Question: My goal is to create a comment button that shows up next to the text on highlight and will stay sticky next to it when scrolling.
I've found that the button shows up when within the padding but not the margin. How can I position the button to show up within the margin and keep its top / left relative to its container so that it stays in the same spot relative to the text on scroll.
Here's the screenshot - you can see that the button (top right) is hidden by the margin by shows in the padding.

'''
.grader-content-toggle {
overflow-y: scroll;
position: relative;
max-height: calc(100vh - 155px);
padding-right: 25px;
padding-left: 25px;
}
.comment-button {
display: inline-block;
position: absolute;
right: -60px;
top: 0px;
background: white;
width: 45px;
height: 45px;
border-radius: 50%;
box-shadow: 0 2px 4px -2px rgba(0, 0, 0, 0.05);
cursor: pointer;
svg {
position: absolute;
top: 0;
right: 0;
left: 0;
bottom: 0;
margin: auto;
}
}
'''
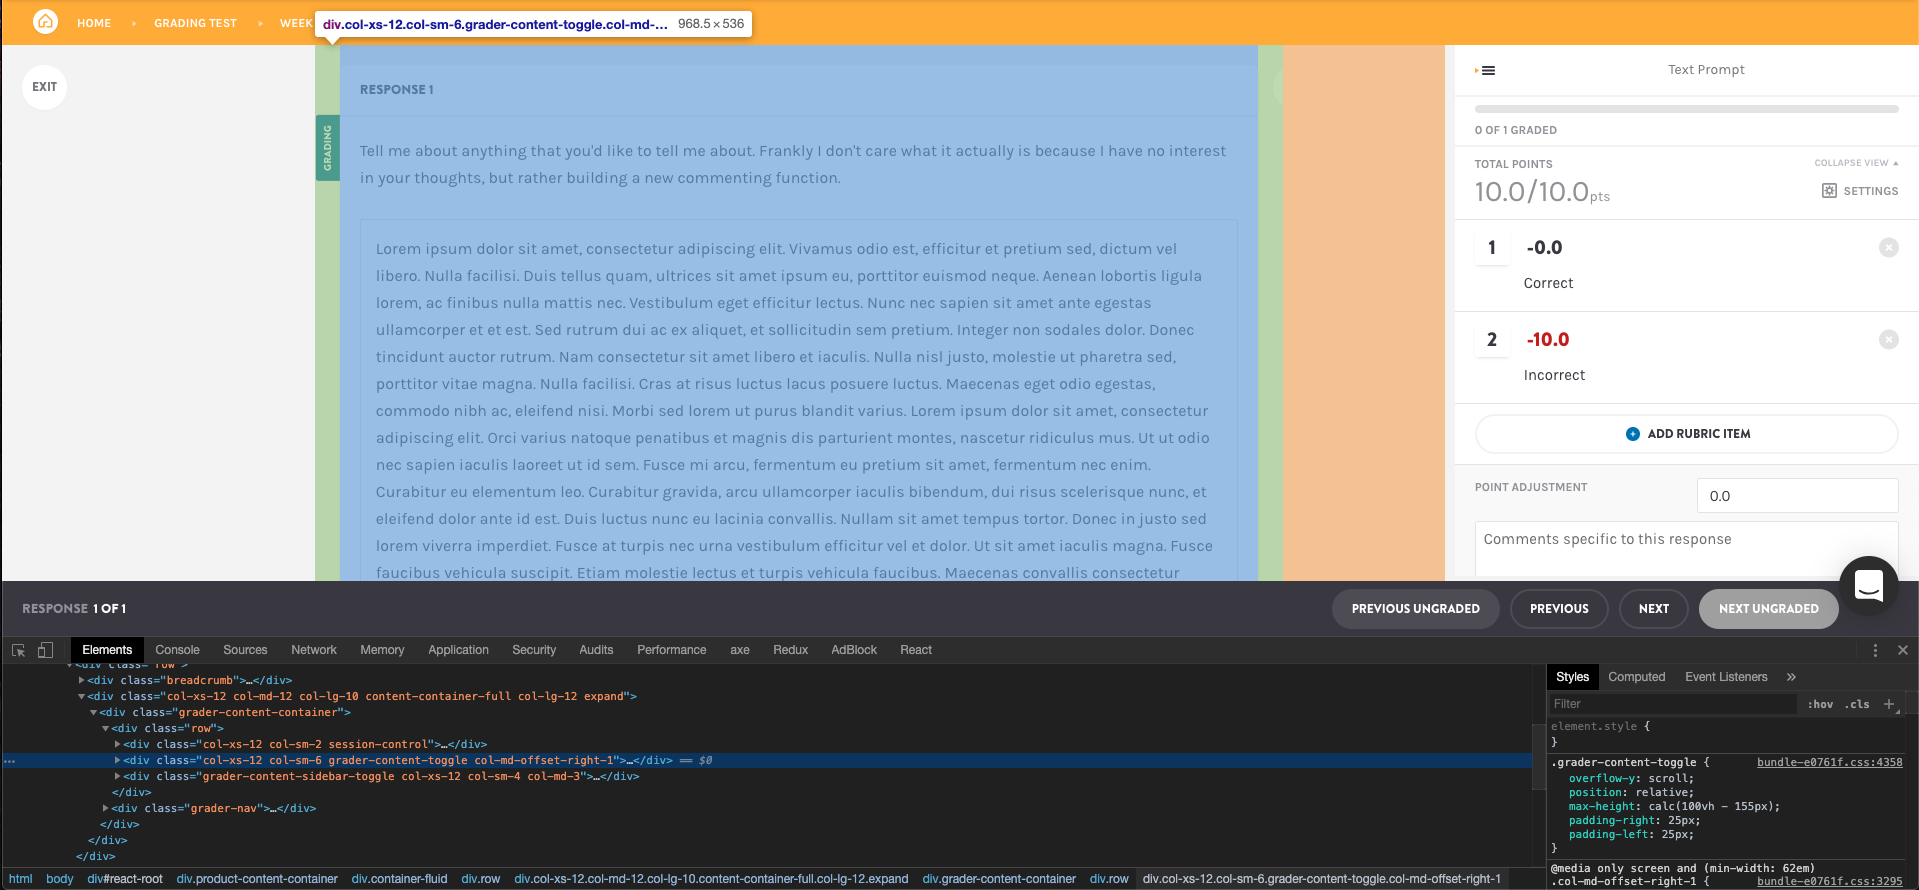
Answer: You've shown us very little code, but I'm starting an answer anyway, because there's enough to see the cause of the problem.
The problem here is that you've hidden the overflow. Unfortunately we can't mix 'overflow-y:scroll' with 'overflow-x:visible'.
Either:
1. Increase the left padding or
2. Add an additional wrapper, so the button is outside of the element with non-visible overflow.